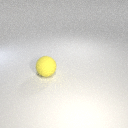
large yellow rubber sphere